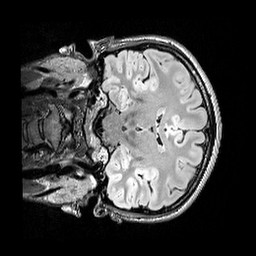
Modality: FLAIR
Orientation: coronal
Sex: male
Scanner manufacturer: siemens
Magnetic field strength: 3 T
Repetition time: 5 s
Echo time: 0.395 s